Question: Am using core plot to draw graphs in an iOS App. can we draw such a pie chart (where the orange slice seems to be a bit away from the rest of the pie) with core plot?

Any help please?
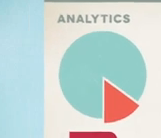
Answer: See here:
<URL>
radialOffsetForPieChart